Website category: sports
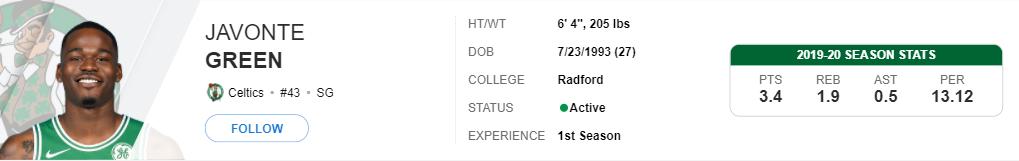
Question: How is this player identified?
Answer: Javonte Green

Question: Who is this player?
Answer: Javonte Green

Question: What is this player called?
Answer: Javonte Green

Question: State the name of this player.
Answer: Javonte Green

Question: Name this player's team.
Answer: Celtics

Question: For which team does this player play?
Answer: Celtics

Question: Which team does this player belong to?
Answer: Celtics

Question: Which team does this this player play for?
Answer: Celtics

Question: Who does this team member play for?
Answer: Celtics

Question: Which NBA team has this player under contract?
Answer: Celtics

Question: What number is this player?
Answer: #43

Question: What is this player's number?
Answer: #43

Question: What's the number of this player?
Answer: #43

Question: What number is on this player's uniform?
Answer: #43

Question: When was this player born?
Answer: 7/23/1993

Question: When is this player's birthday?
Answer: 7/23/1993

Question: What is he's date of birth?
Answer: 7/23/1993

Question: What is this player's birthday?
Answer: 7/23/1993

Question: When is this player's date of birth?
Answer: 7/23/1993

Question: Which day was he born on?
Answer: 7/23/1993

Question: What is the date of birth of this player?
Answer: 7/23/1993

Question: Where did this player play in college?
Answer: Radford

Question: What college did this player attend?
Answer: Radford

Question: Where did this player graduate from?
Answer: Radford

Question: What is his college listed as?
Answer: Radford

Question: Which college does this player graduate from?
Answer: Radford

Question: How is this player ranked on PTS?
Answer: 3.4

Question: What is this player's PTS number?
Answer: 3.4

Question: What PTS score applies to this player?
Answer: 3.4

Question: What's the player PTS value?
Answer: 3.4

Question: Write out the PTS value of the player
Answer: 3.4

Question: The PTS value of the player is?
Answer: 3.4

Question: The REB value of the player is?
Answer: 1.9

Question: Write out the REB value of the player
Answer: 1.9

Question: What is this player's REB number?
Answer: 1.9

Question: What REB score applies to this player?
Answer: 1.9

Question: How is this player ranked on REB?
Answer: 1.9

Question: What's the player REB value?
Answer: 1.9

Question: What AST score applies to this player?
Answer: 0.5

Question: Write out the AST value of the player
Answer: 0.5

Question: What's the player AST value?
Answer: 0.5

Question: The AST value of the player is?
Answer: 0.5

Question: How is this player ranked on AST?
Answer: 0.5

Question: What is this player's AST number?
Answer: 0.5

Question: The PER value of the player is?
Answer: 13.12

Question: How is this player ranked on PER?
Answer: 13.12

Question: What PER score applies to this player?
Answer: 13.12

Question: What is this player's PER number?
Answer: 13.12

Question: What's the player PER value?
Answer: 13.12

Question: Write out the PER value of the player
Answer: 13.12

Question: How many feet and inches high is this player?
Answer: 6' 4"

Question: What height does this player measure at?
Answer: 6' 4"

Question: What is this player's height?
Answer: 6' 4"

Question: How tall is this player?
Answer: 6' 4"

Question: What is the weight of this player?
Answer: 205 lbs

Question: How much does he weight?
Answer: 205 lbs

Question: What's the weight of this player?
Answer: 205 lbs

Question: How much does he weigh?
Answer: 205 lbs

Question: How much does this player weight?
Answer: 205 lbs